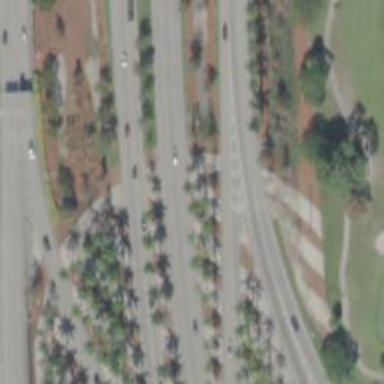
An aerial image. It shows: Asphalt trunk link road.